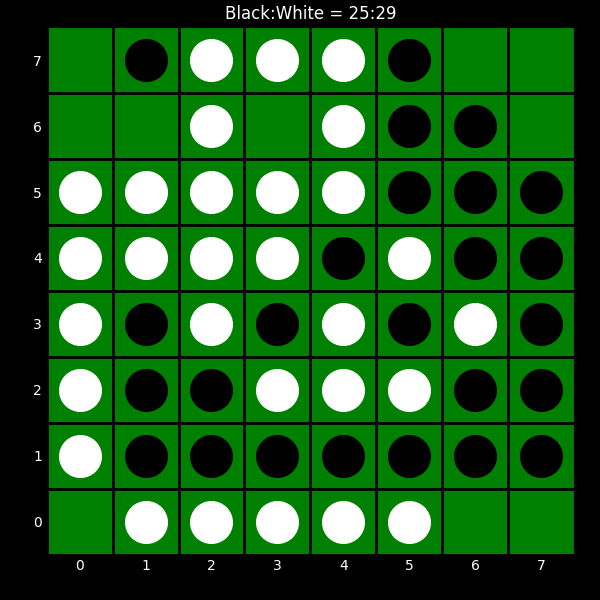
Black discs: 25
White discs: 29